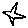
Label: star